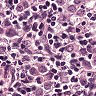
Metastatic tissue present: yes